Platform: macOS
Application: Chrome
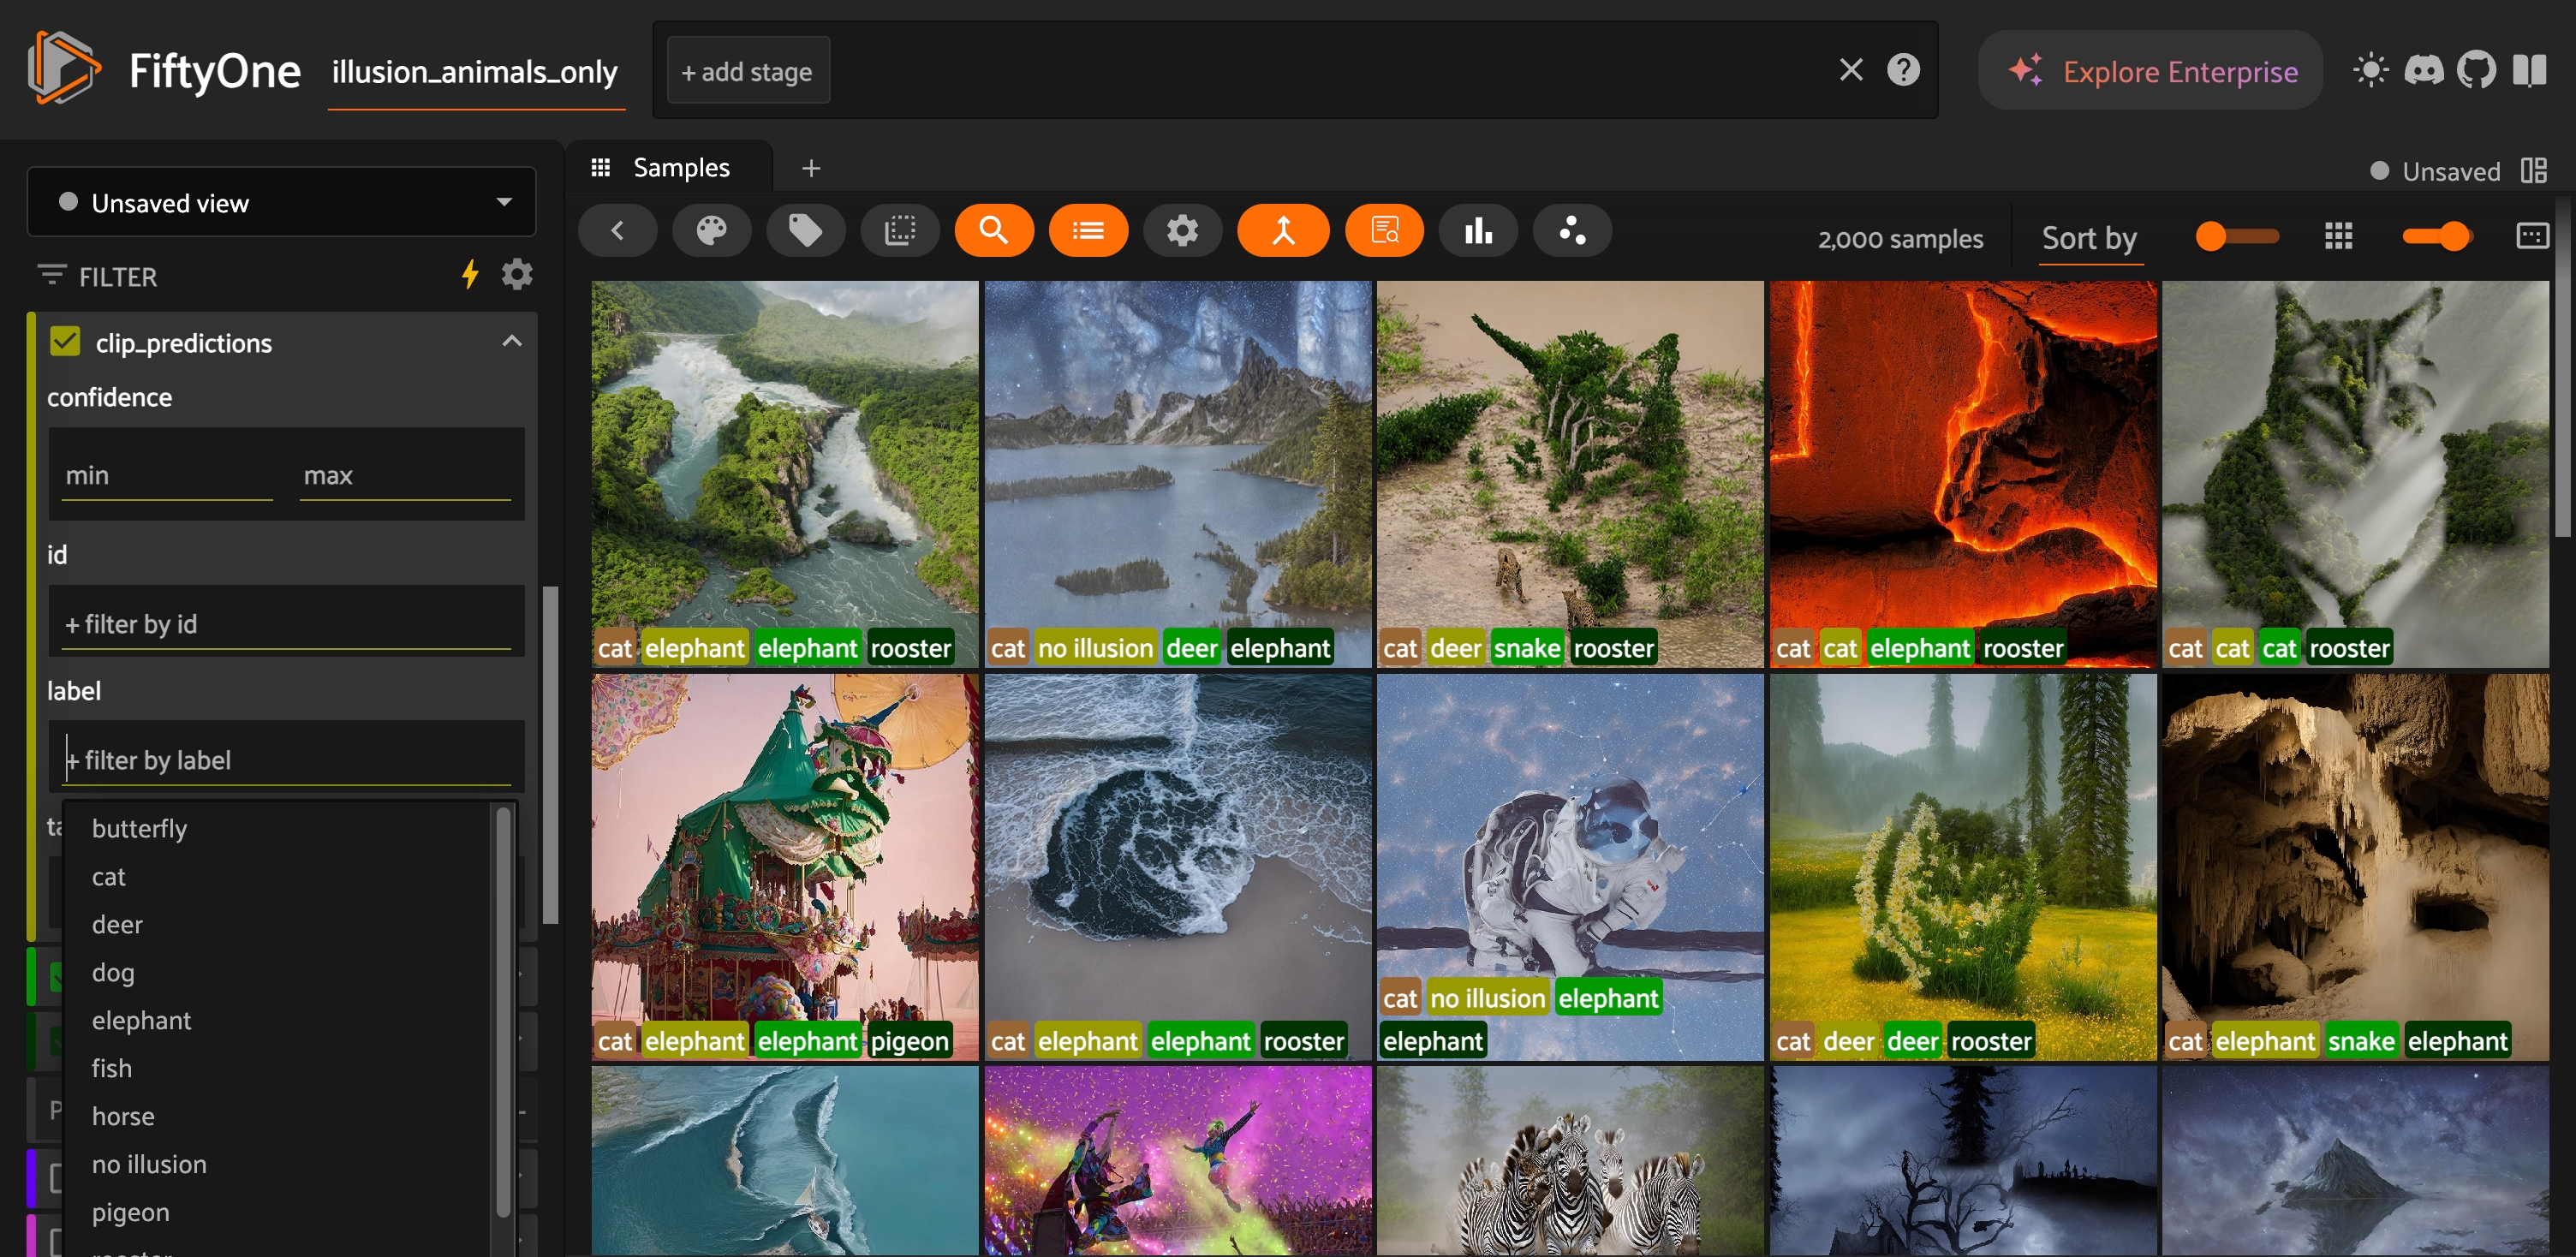
task_description: Filter samples in the sample panel to those with label of fish for clip_predictions
action_type: select
element_info: Menu Item
steps_since_start: 1